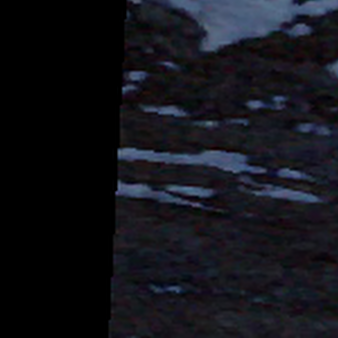
Label: other